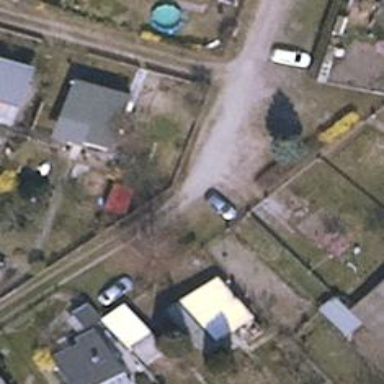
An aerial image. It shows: Road that serves allotments.